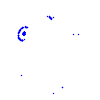
Particle: kaon